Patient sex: M
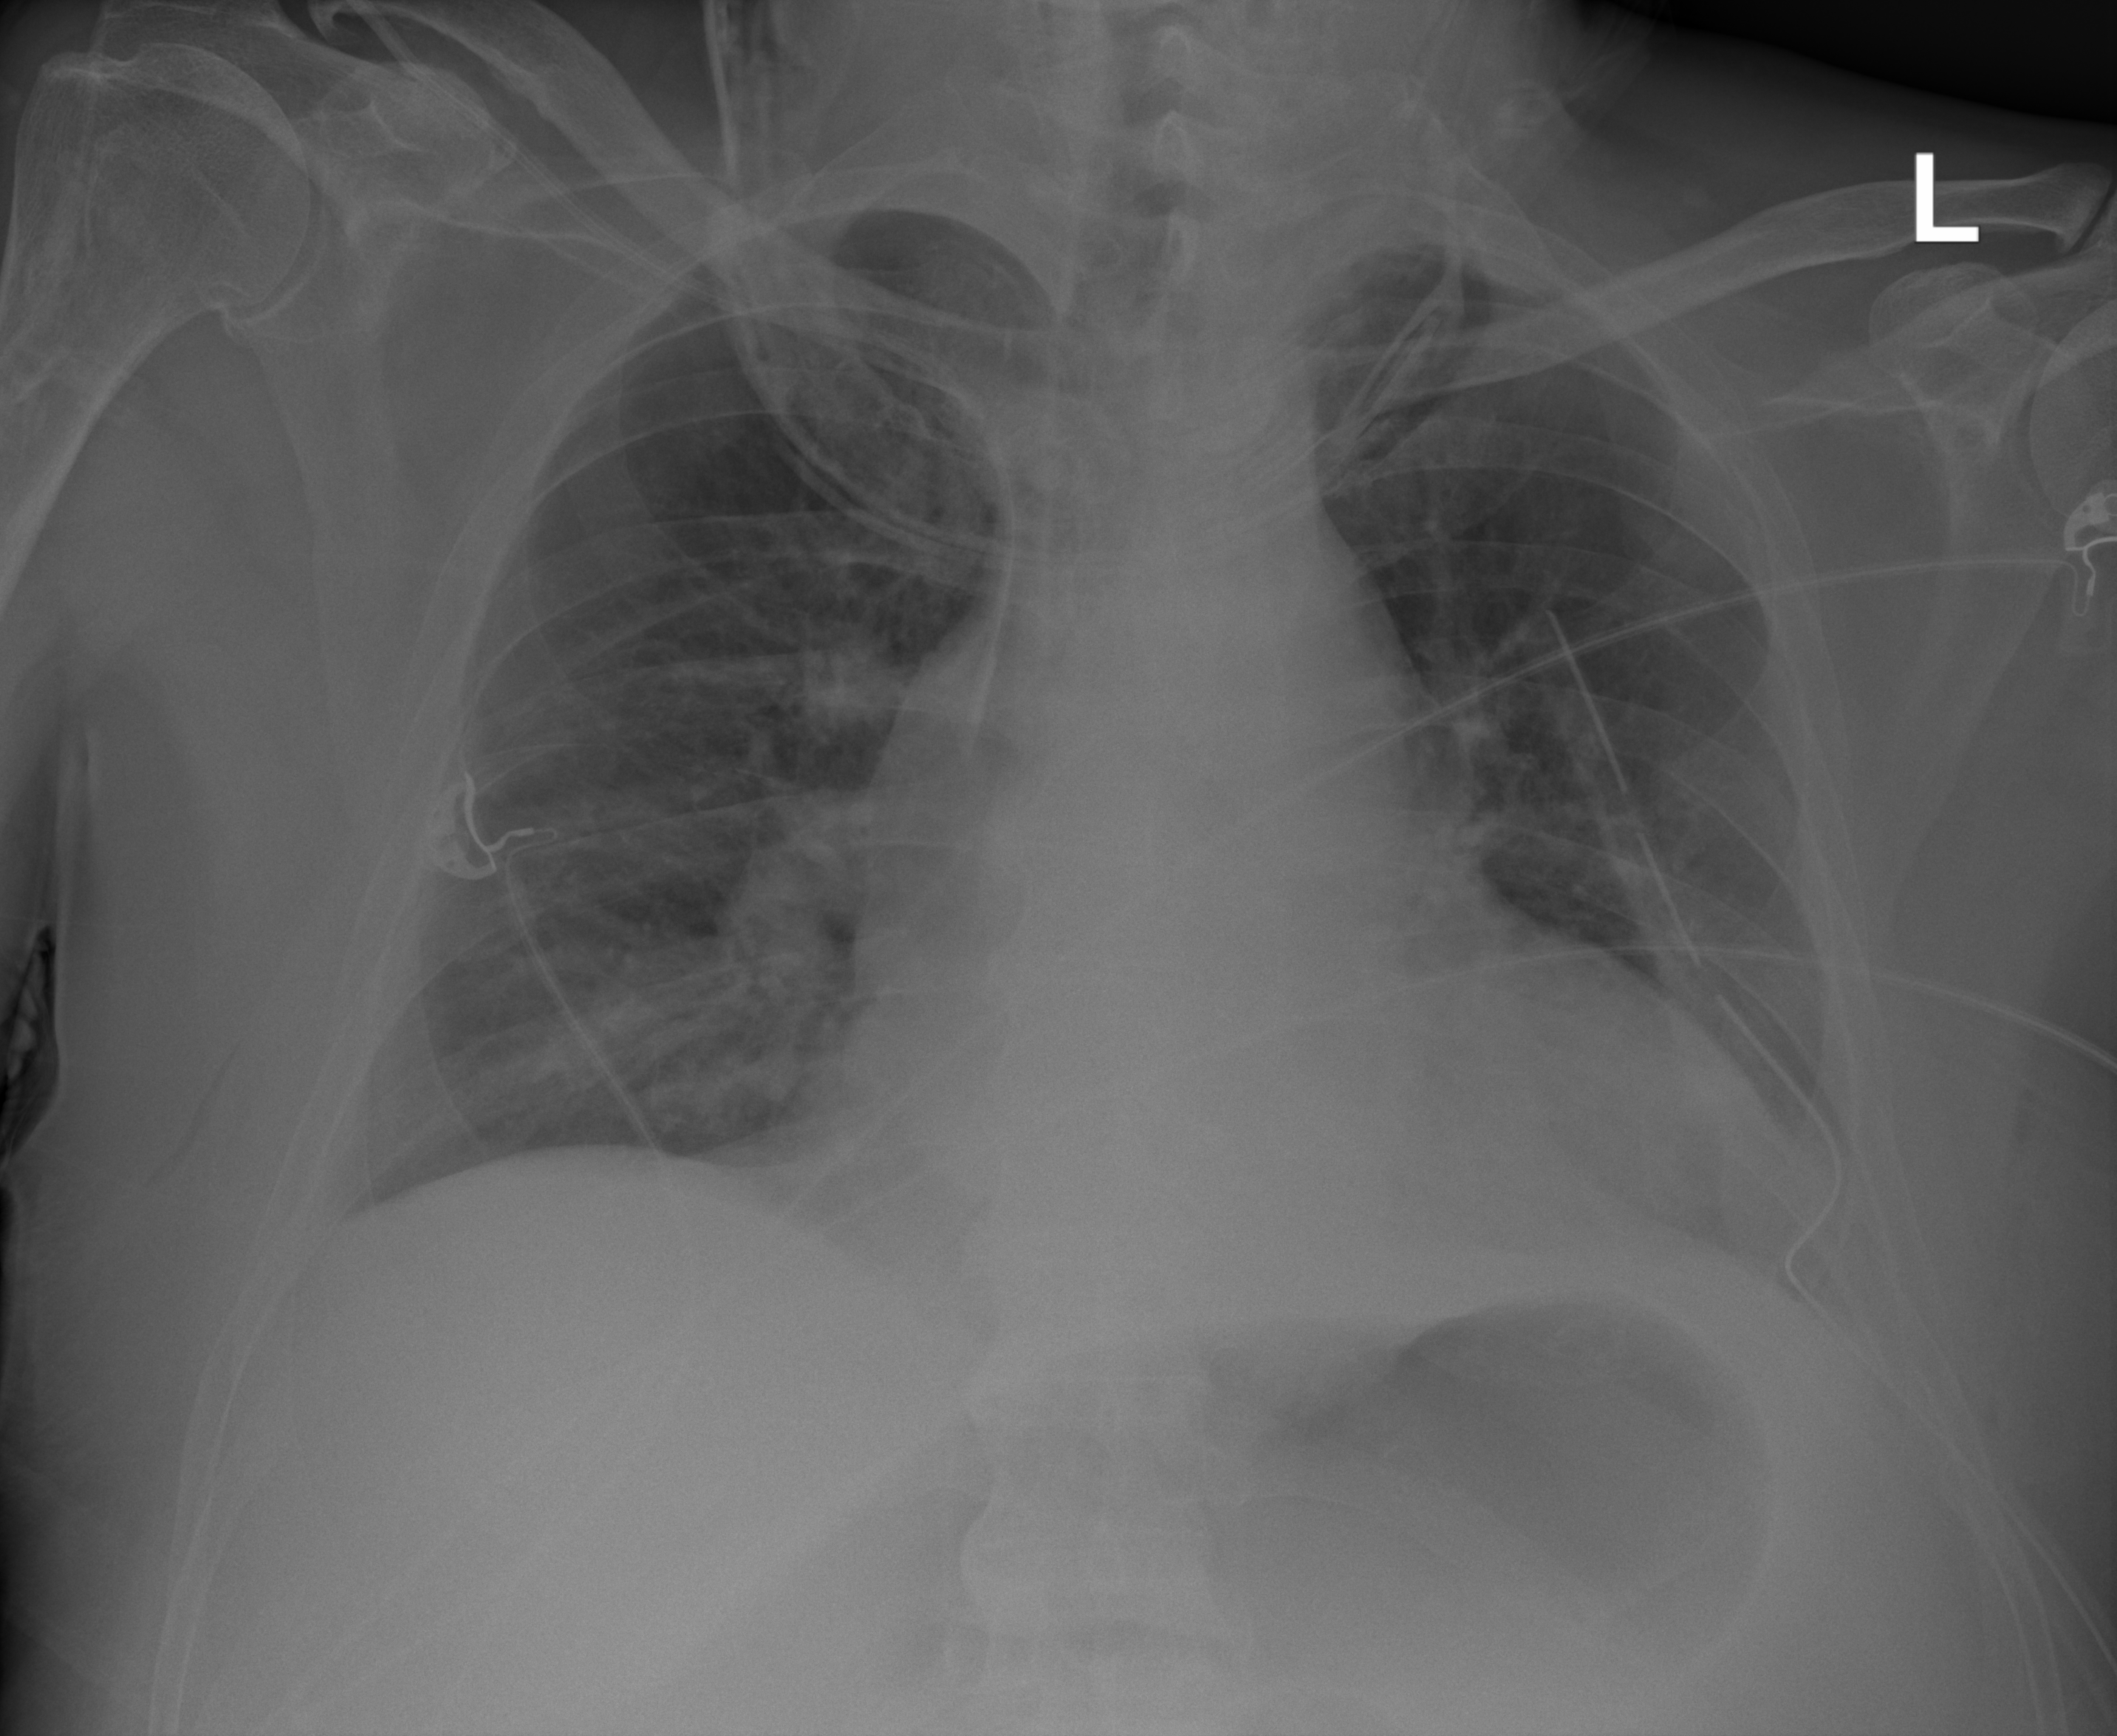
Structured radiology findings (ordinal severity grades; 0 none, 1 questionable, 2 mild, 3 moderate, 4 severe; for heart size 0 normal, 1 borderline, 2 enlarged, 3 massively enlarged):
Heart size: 2
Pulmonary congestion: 2
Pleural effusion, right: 2
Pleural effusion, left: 2
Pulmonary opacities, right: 2
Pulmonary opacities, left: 0
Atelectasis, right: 2
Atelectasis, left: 2